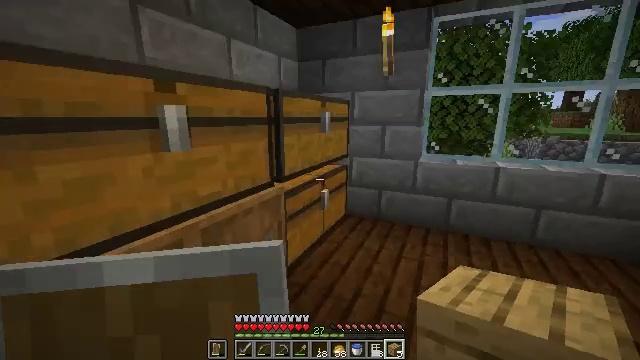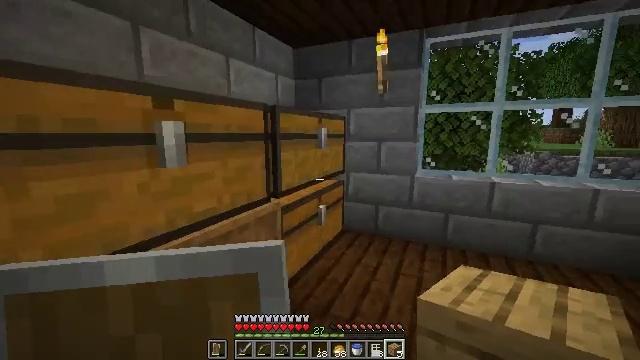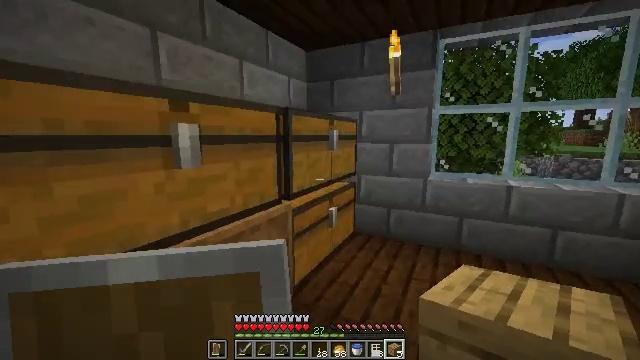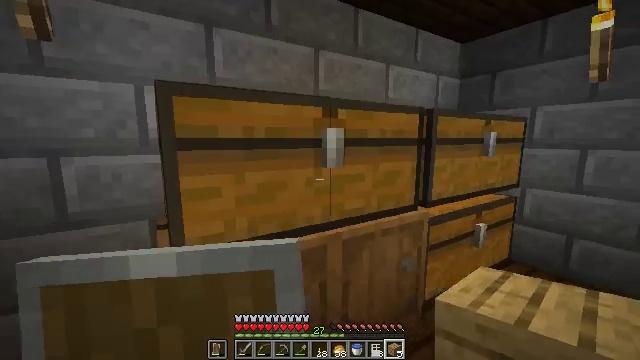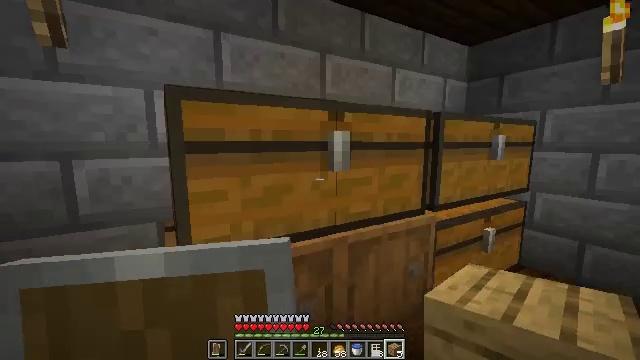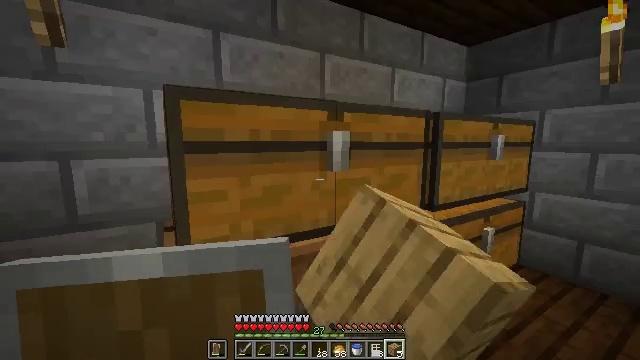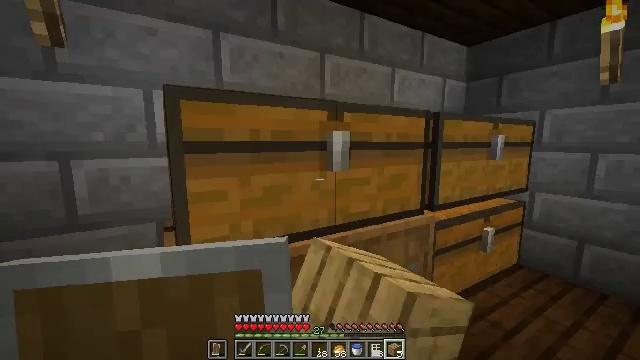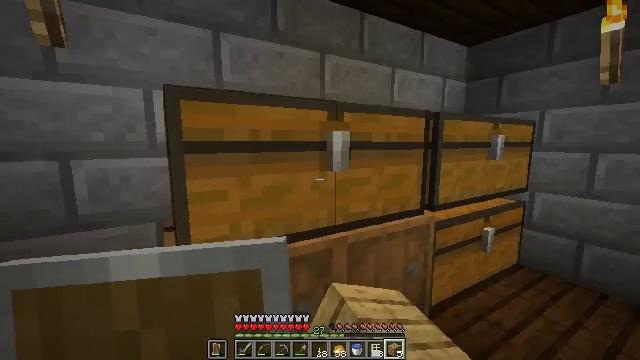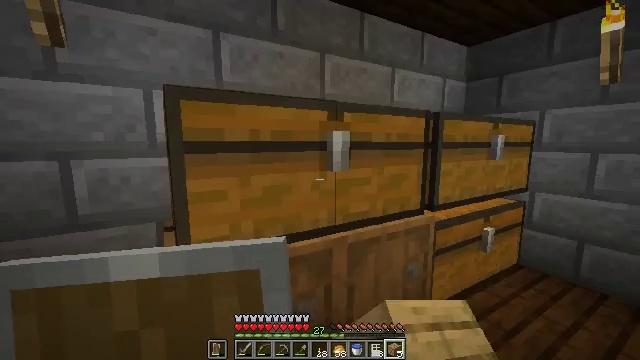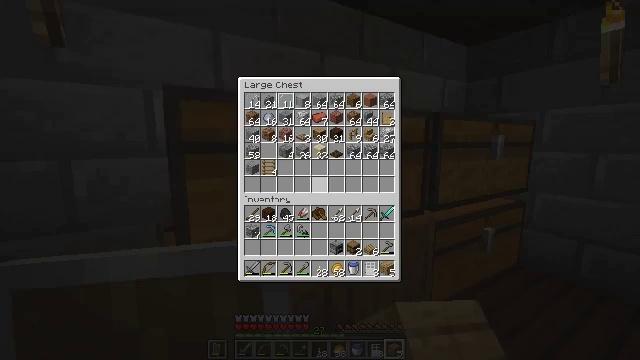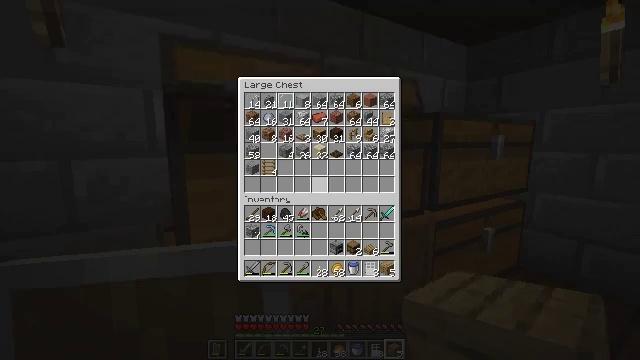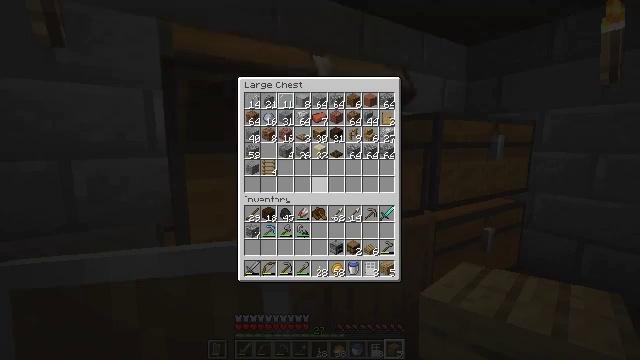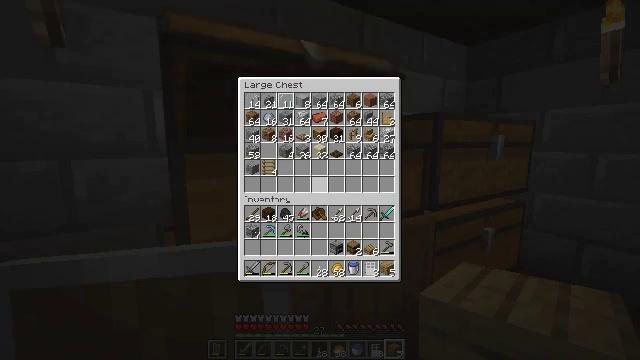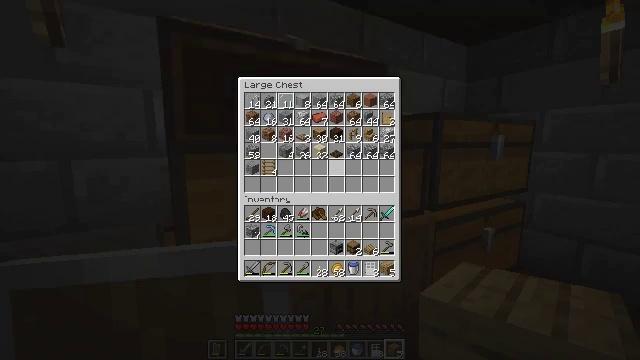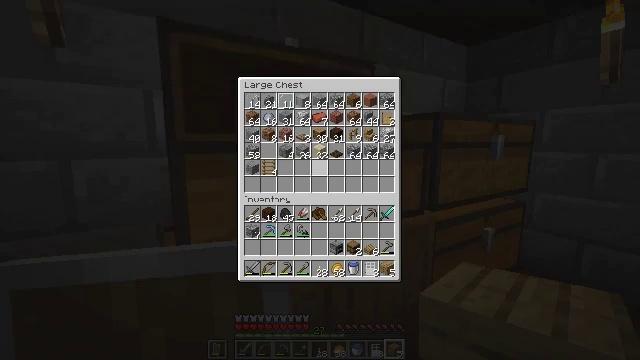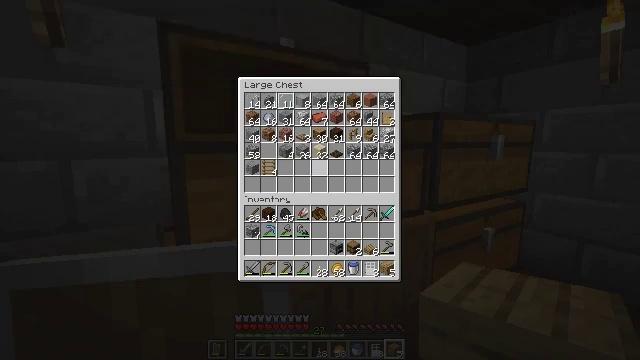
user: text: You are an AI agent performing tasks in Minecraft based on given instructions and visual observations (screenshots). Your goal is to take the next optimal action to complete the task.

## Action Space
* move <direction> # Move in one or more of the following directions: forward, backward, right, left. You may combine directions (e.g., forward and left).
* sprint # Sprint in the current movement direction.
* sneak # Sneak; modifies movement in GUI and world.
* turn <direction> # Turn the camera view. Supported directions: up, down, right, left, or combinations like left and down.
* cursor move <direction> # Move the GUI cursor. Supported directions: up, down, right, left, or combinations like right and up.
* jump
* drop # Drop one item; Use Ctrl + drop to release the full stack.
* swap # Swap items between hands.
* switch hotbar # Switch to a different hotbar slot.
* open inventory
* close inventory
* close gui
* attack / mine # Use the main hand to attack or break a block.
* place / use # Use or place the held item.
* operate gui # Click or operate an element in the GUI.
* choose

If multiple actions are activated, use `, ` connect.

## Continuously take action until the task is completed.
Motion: motion action
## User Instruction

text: Use a crafting table to craft a smoker.
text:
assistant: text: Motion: turn up
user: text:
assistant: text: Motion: turn left
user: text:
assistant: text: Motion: turn left
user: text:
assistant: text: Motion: turn left, use / place
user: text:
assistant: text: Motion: use / place
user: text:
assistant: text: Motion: no_op
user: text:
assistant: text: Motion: no_op
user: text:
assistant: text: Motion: no_op
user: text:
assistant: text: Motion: no_op
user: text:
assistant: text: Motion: no_op
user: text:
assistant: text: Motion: no_op
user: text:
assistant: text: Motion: no_op
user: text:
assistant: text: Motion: turn right and up
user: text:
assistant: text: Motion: turn left
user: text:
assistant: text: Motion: sneak
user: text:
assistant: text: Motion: sneak
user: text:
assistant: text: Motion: sneak, turn up
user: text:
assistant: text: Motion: sneak, turn up
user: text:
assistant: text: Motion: sneak
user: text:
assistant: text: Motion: sneak
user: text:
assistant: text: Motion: sneak, attack / mine
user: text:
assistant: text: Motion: sneak, attack / mine
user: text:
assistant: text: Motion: sneak
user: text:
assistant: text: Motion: no_op
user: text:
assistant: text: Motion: turn left
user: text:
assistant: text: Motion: turn left and down
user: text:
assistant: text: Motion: move forward, turn left and down
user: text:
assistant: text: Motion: move forward
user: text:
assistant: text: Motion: move forward, sprint, turn left
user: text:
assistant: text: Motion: move forward, sprint, turn left and up